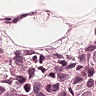
Metastatic tissue present: yes